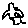
Label: bird